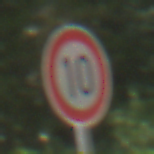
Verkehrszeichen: Geschwindigkeit10
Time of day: Midday
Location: Outdoor (RoadRail)
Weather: Clear
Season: NotSpecified
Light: Natural